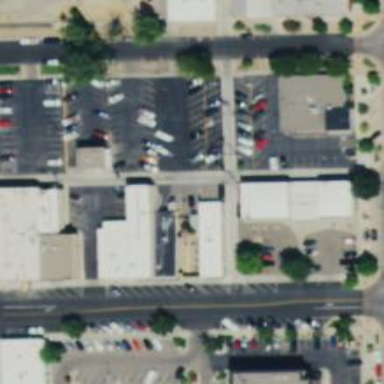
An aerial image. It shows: Parking space.